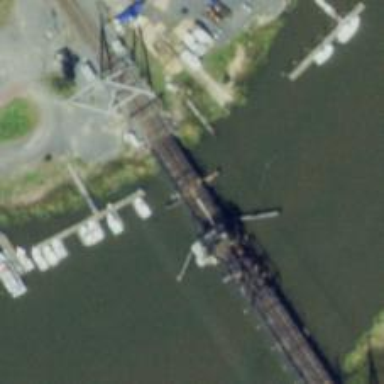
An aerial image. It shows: Bascule movable railway bridge with electrified contact line.